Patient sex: M
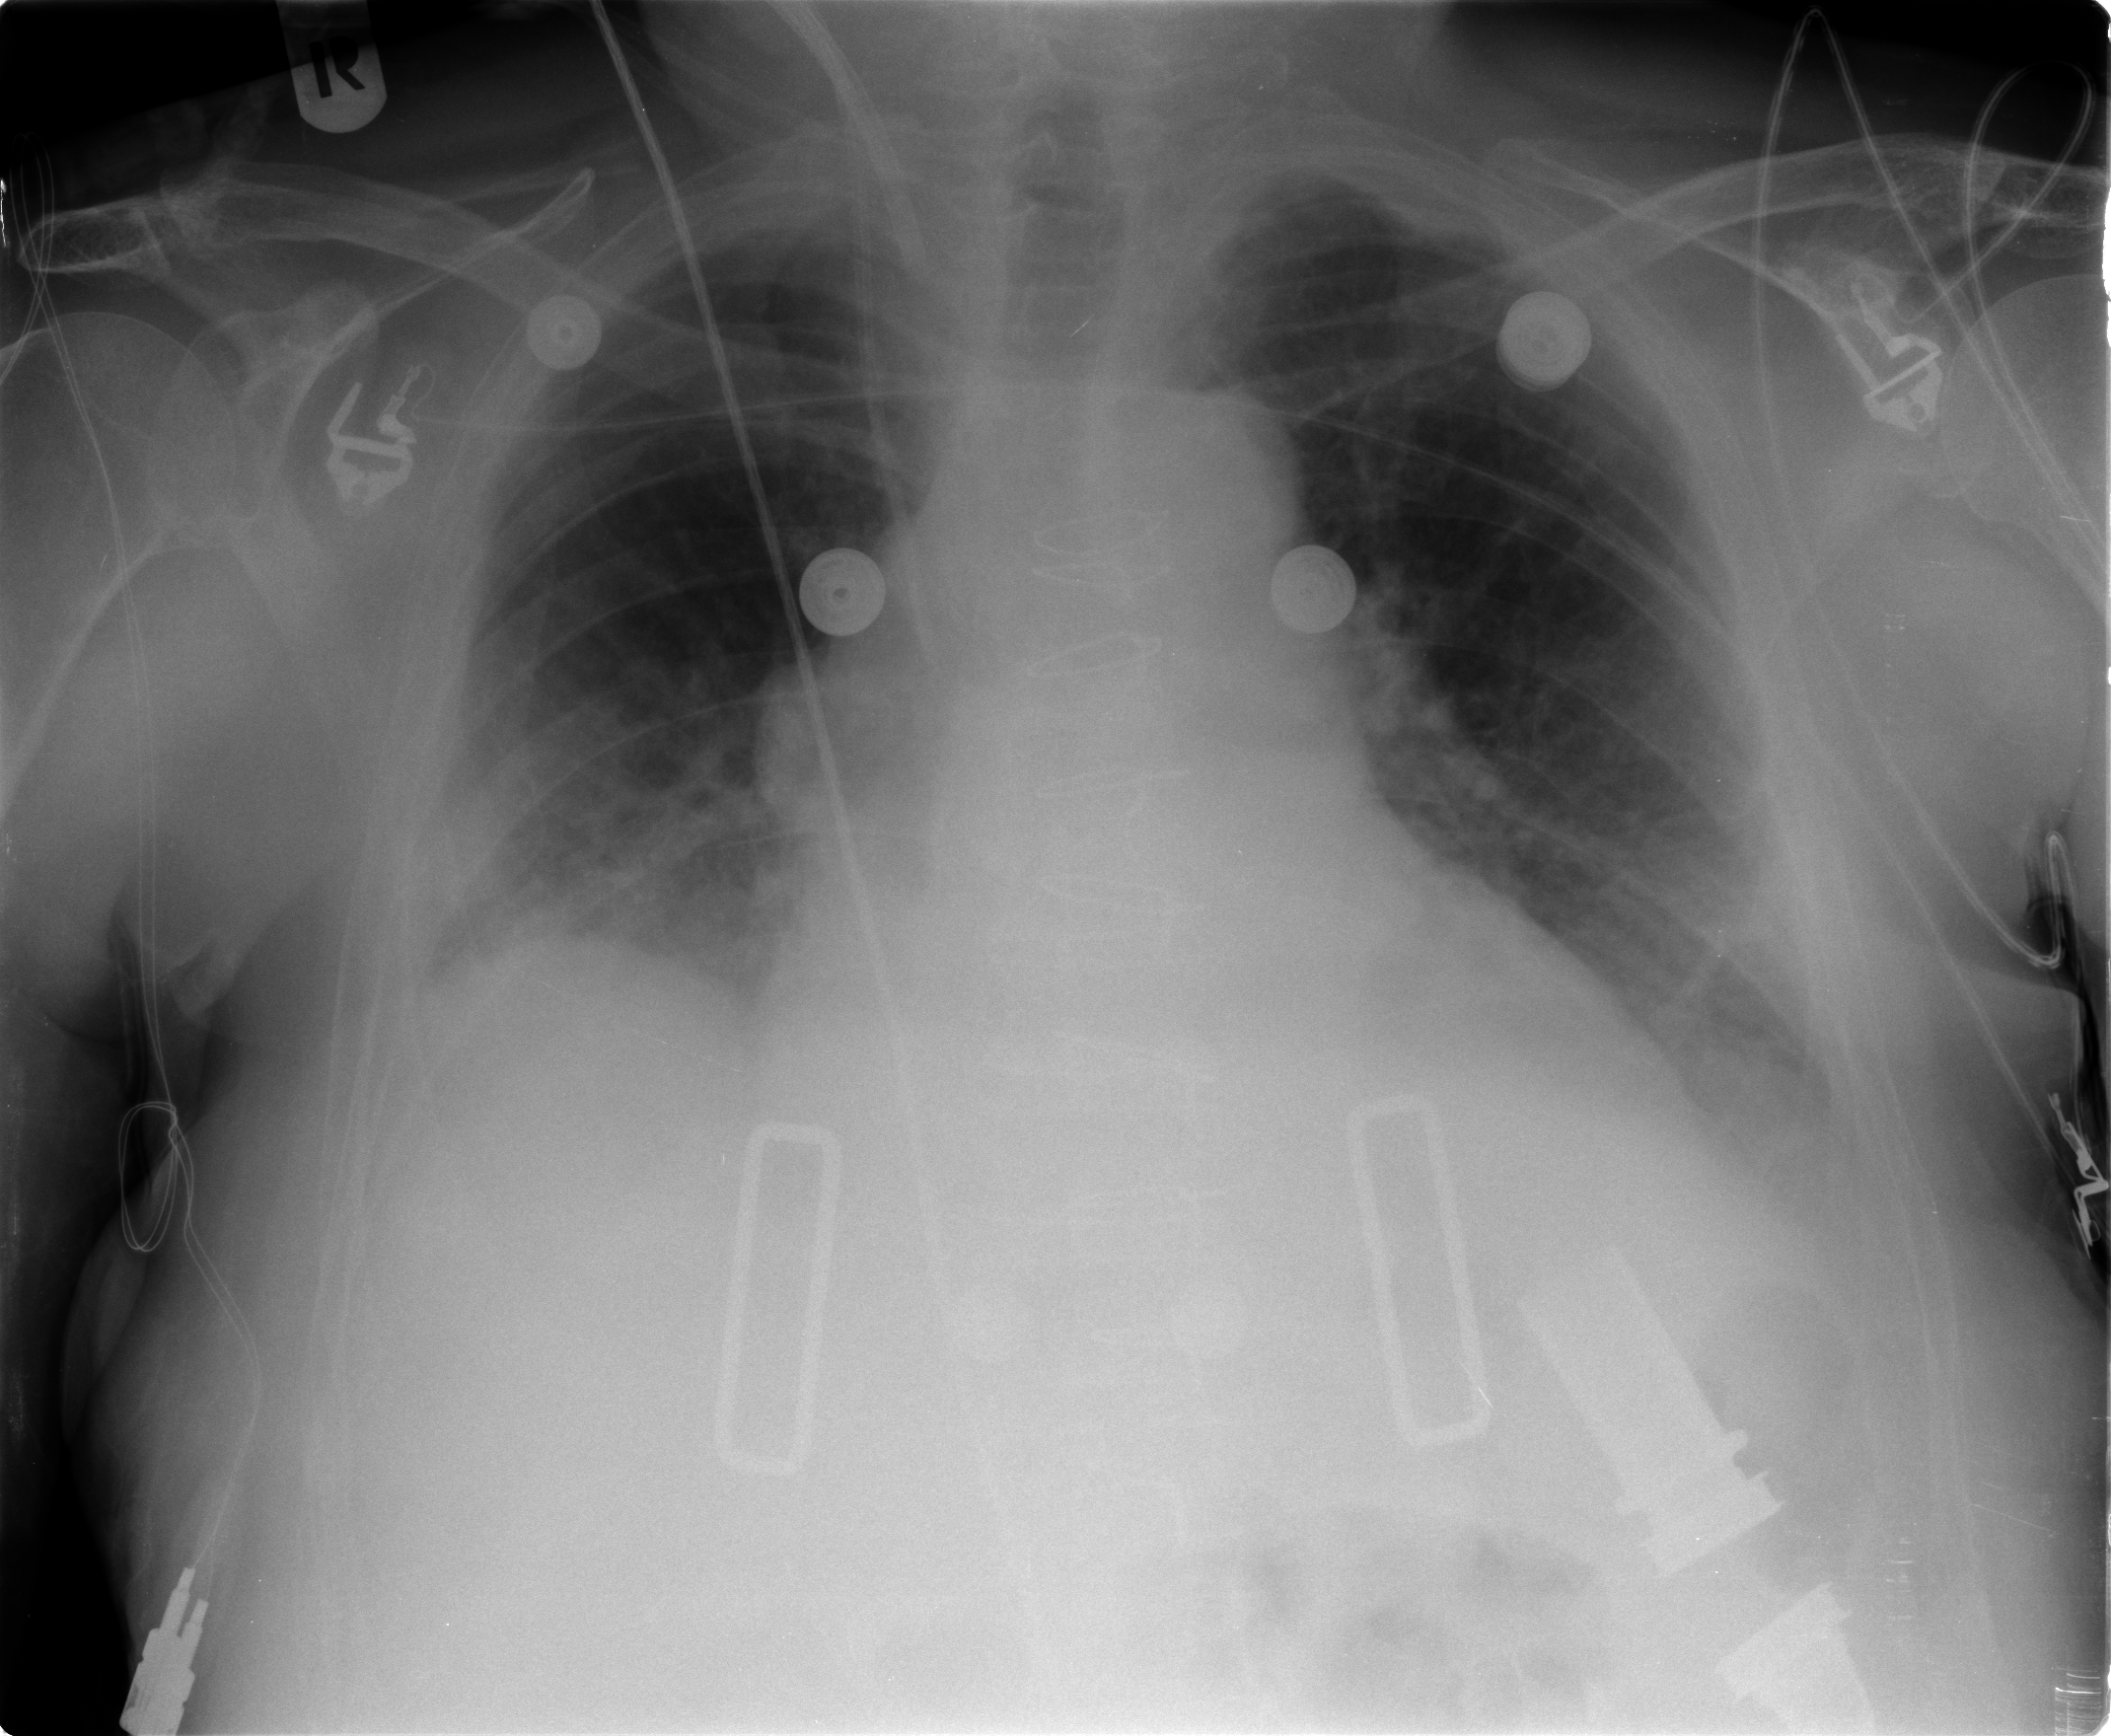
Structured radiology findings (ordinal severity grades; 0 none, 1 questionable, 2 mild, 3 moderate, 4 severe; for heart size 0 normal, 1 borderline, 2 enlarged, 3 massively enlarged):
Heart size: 2
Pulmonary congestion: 2
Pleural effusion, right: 0
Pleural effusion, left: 2
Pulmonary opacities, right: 2
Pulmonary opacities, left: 2
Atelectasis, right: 3
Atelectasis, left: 3